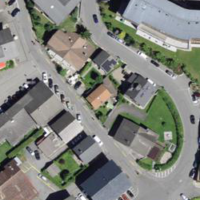
EUNIS habitat code: 54
Species observed at this site:
Corvus corone
Motacilla cinerea
Fringilla montifringilla
Anas platyrhynchos
Periparus ater
Milvus milvus
Pica pica
Passer domesticus
Pyrrhocorax graculus
Corvus corax
Turdus merula